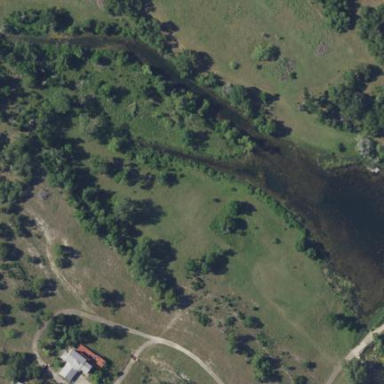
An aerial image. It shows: Serene pond surrounded by nature.